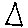
Label: triangle